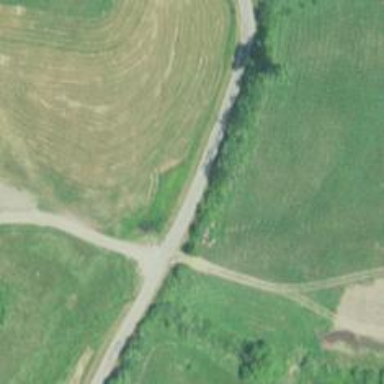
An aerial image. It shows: Unclassified road.